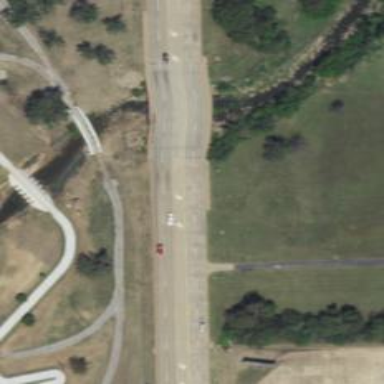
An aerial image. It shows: Trunk road bridge.